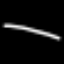
Label: diamond